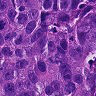
Metastatic tissue present: yes